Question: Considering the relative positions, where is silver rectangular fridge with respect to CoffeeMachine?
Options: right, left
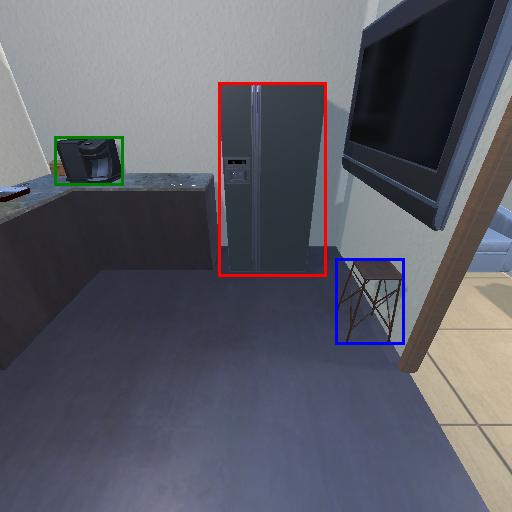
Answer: right